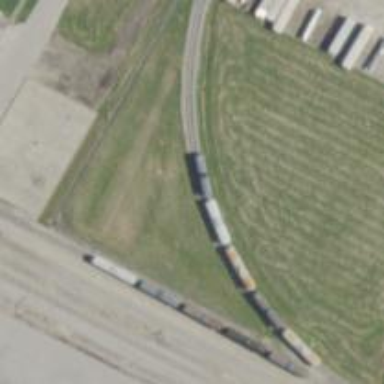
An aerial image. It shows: Railway spur service.